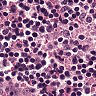
Metastatic tissue present: no